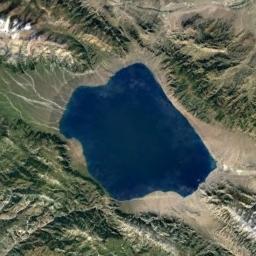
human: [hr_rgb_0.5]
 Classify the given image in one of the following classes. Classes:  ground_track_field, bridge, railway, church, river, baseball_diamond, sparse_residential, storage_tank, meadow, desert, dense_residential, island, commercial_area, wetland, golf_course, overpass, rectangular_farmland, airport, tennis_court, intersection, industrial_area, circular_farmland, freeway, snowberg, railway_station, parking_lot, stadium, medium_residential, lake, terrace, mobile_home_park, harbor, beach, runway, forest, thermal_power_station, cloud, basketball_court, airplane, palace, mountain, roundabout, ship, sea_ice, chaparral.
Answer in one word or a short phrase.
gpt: lake